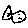
Label: fish